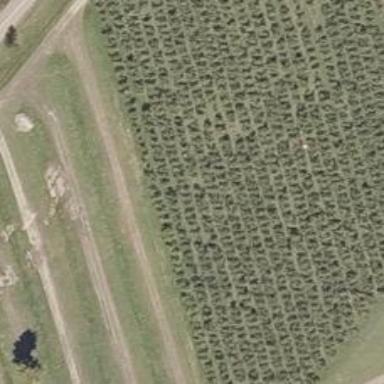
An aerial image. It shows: Orchard.